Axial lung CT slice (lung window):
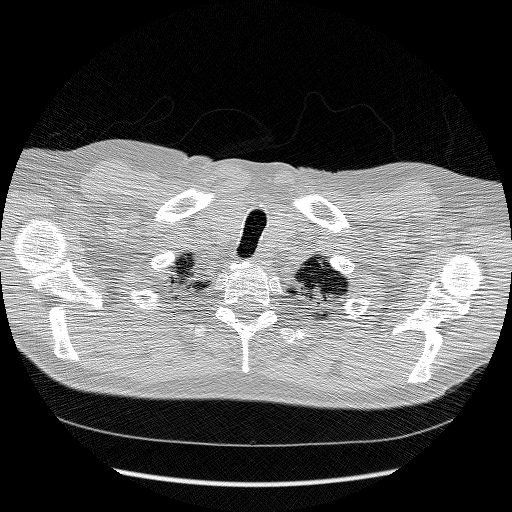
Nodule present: no